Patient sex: M
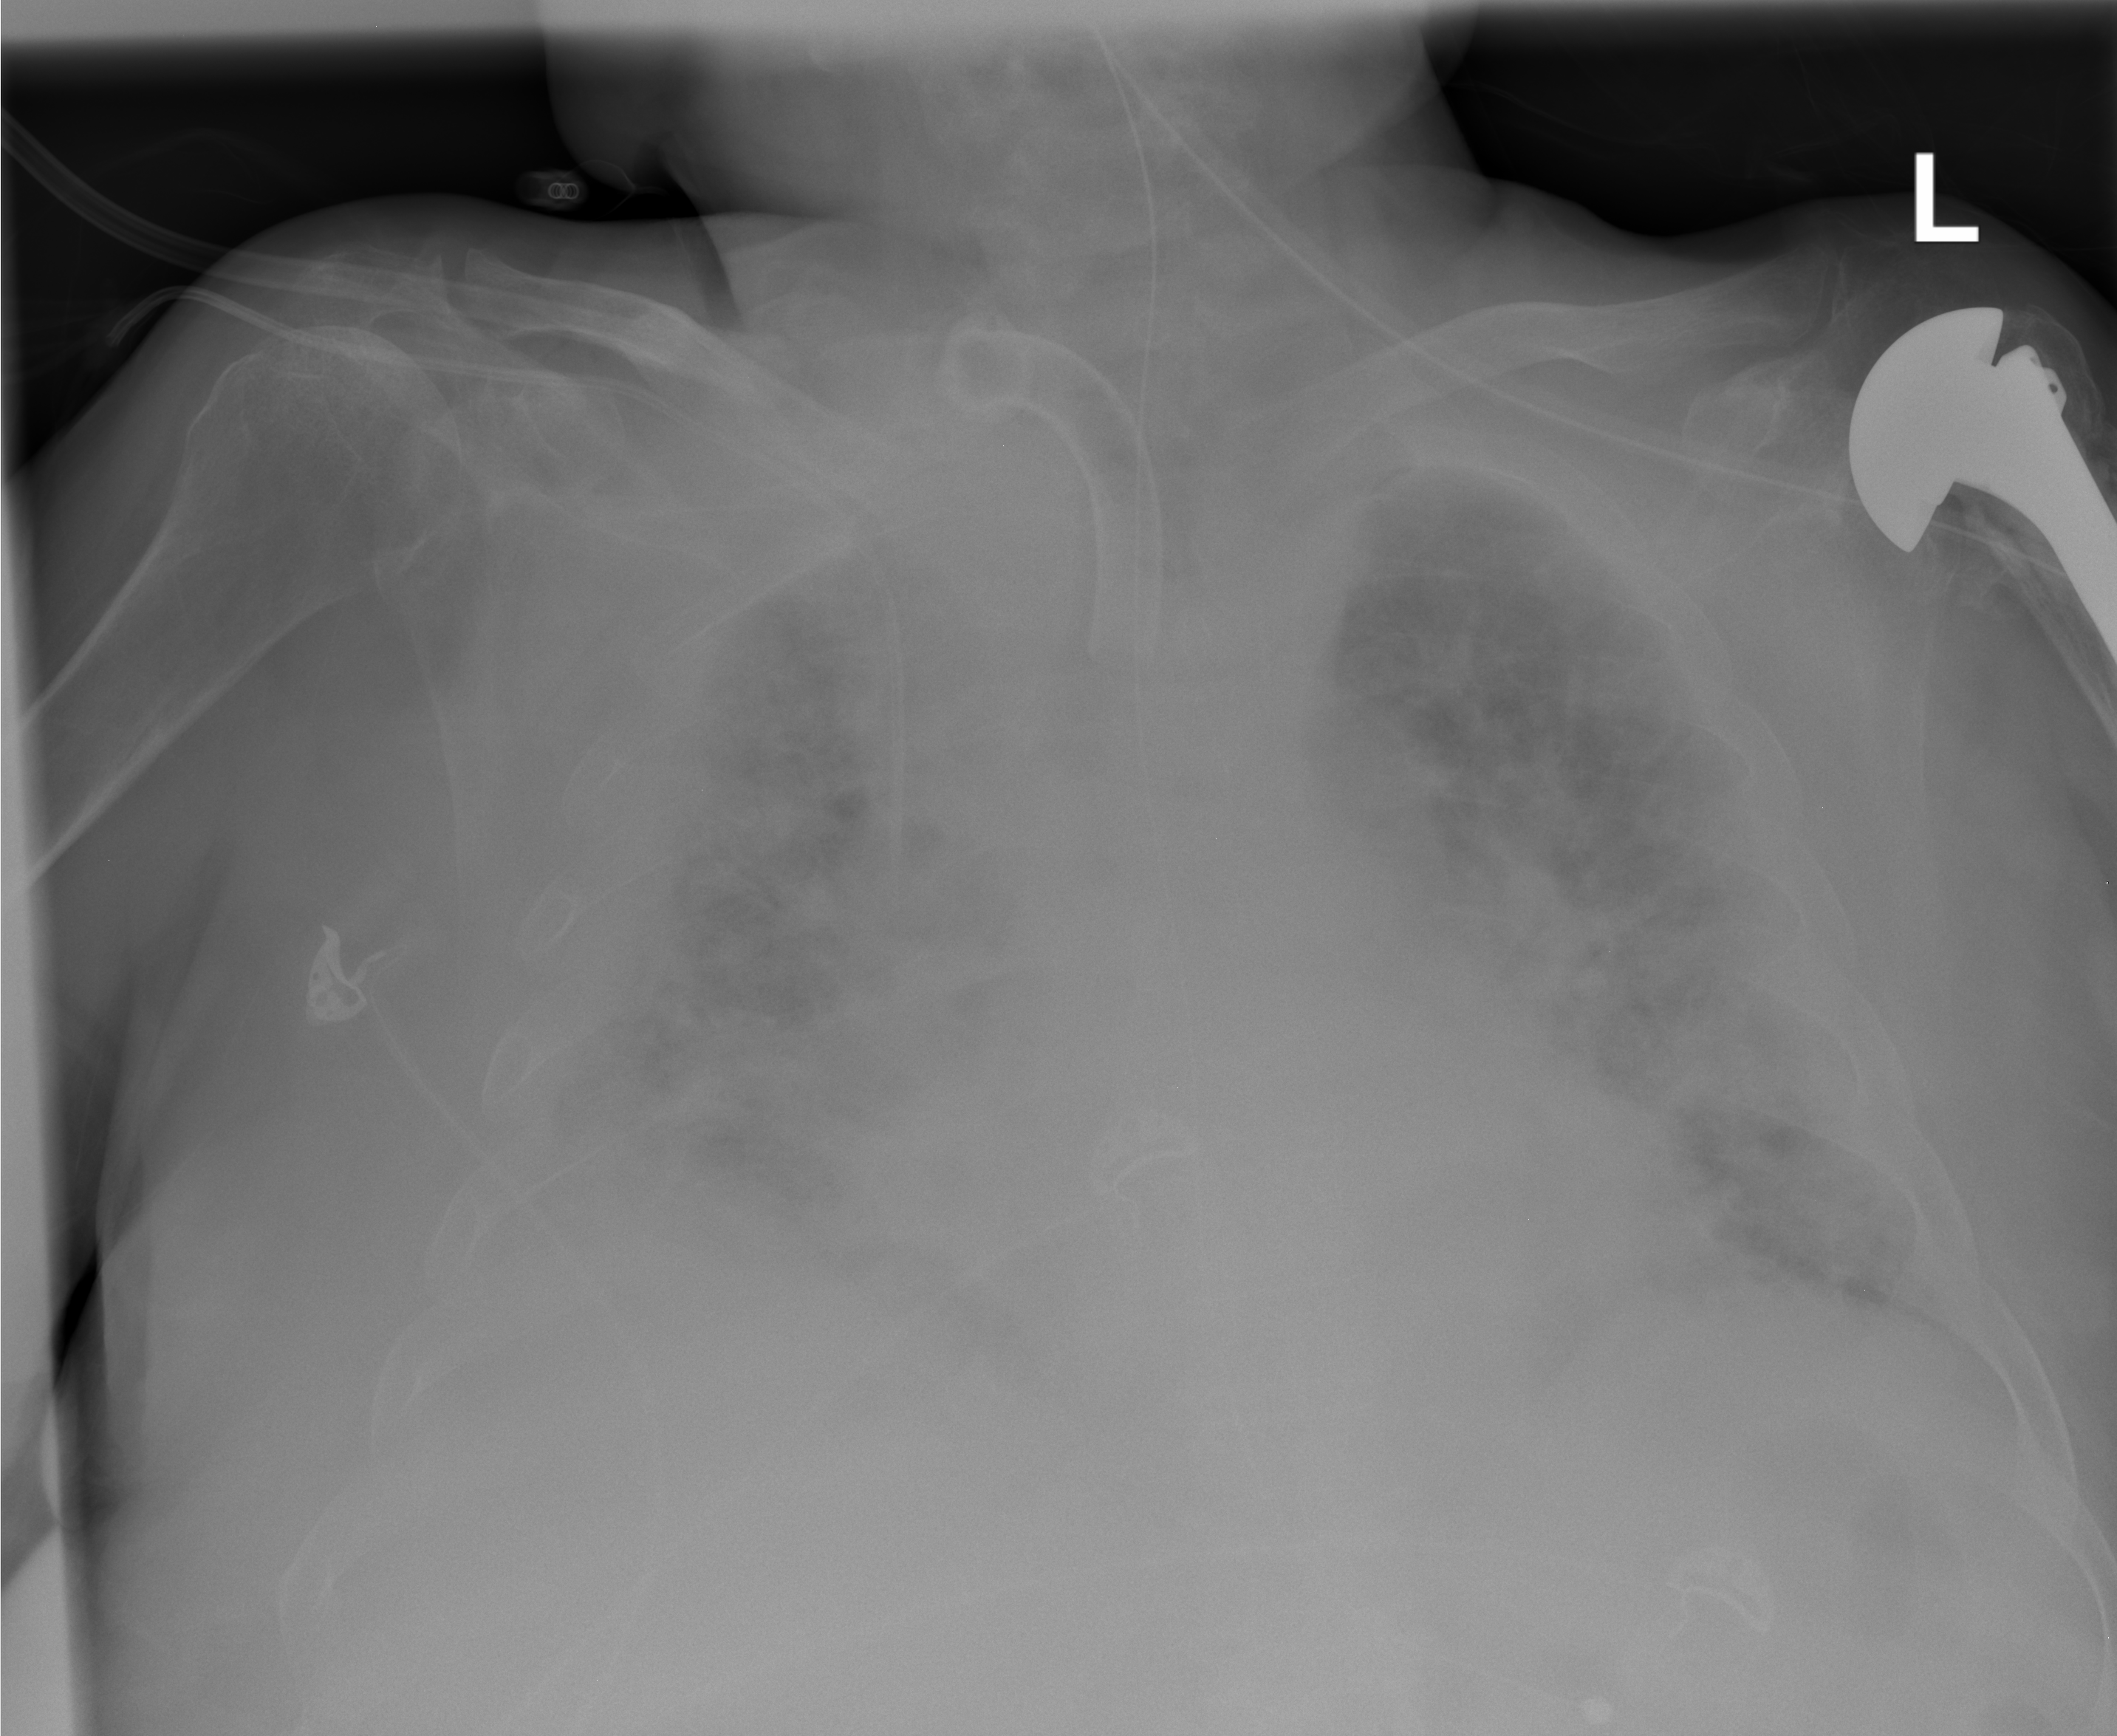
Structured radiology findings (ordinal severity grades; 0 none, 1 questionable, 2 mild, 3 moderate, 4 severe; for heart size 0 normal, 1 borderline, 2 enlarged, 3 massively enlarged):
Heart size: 1
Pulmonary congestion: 3
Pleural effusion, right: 3
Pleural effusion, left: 0
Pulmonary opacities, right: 3
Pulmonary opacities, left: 3
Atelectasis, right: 2
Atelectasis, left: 0